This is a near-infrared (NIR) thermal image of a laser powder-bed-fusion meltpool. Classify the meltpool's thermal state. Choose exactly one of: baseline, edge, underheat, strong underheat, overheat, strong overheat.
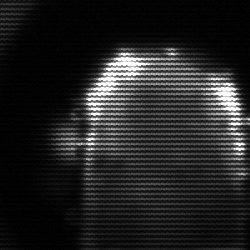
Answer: baseline